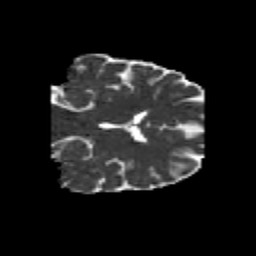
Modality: MD
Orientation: coronal
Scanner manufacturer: siemens
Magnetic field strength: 3 T
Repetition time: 6.8 s
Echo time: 0.093 s